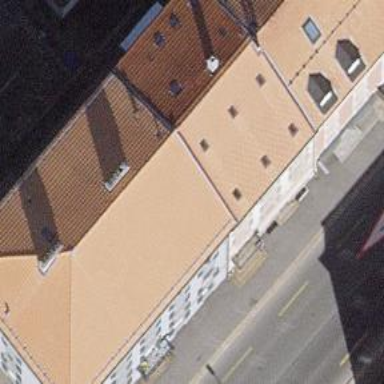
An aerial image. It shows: Apartments building with side-hipped roof.